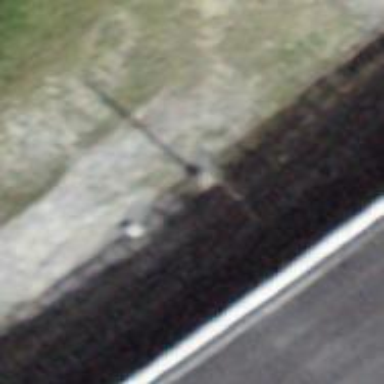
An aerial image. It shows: Power pole.